Question: I am having this strange case, at first time when the page loades, everything goes fine. But as soon as I click on any link which makes any ajax request, after that, I get this error while trying to read the configuration.
"System.Configuration.ConfigurationManager.ConnectionStrings' threw an exception of type 'System.Web.HttpException"
I am using asp.net mvc 1.0
Please help.
Thanks in advance.
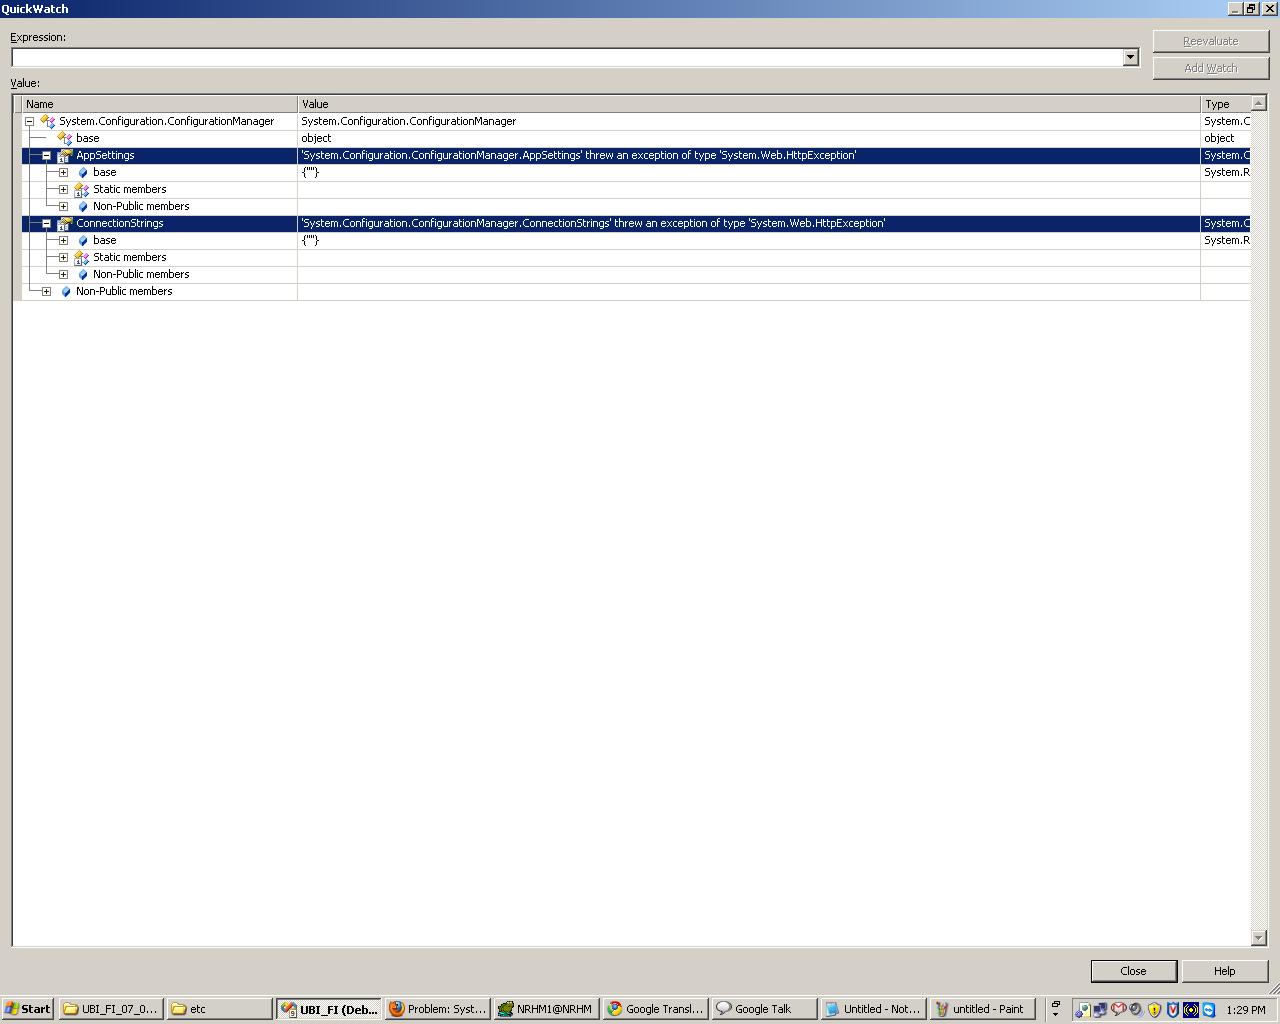
Answer: The problem was coming because of an ajax request which was having one of the route data parameter with space eg. www.domain.com/account/index/%20routedata. In this case, the firebug was showing 404 not found error while as debugging was enabled on the machine, it was throwing the above mentioned exception.